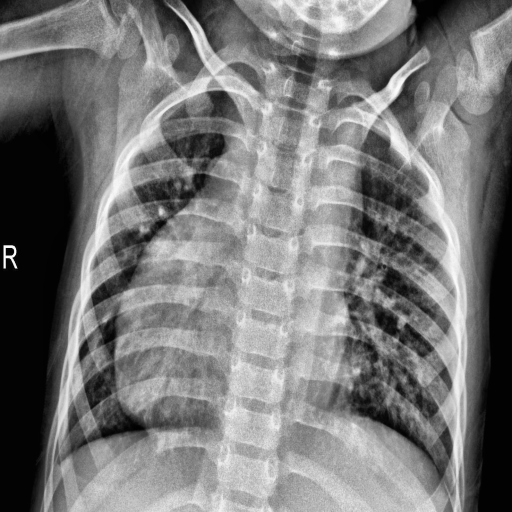
Finding: PNEUMONIA